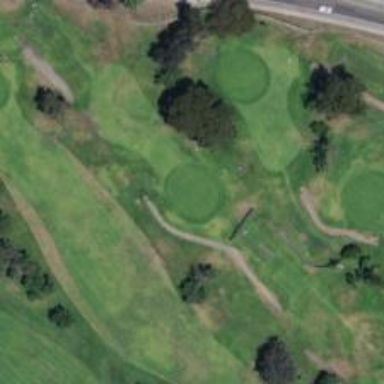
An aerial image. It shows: Golf hole.